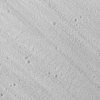
Atmospheric dust classification: not_dusty